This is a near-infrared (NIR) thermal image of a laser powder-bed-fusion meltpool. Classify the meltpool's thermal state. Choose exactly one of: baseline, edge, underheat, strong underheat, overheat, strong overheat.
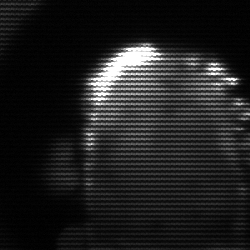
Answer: baseline